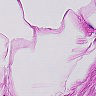
Metastatic tissue present: no